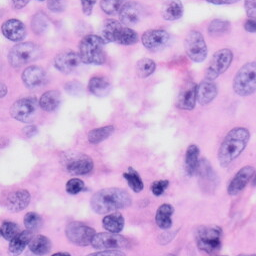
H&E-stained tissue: Skin